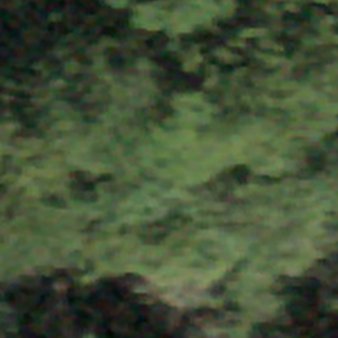
Label: other